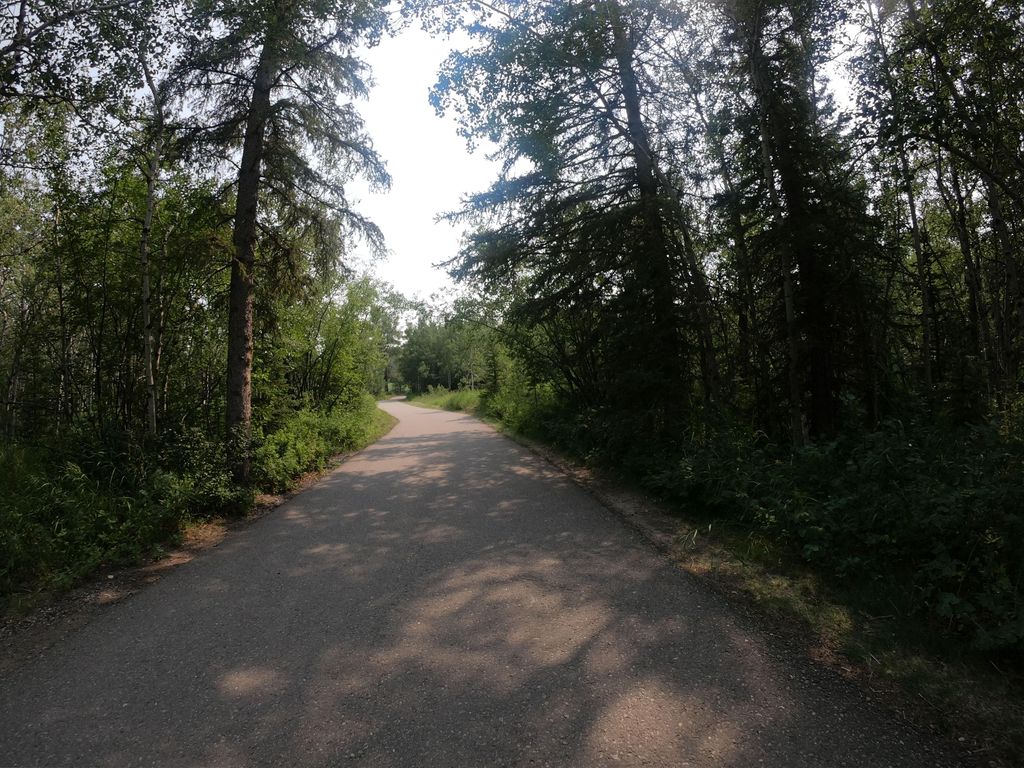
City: calgary